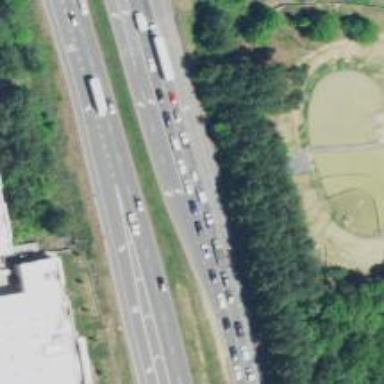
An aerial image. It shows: Trunk highway.